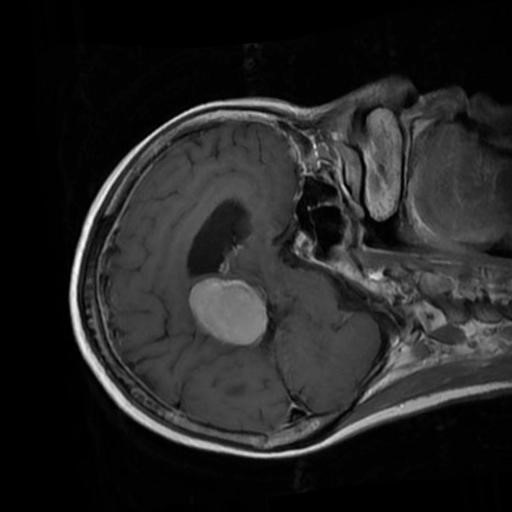
Label: brain_menin